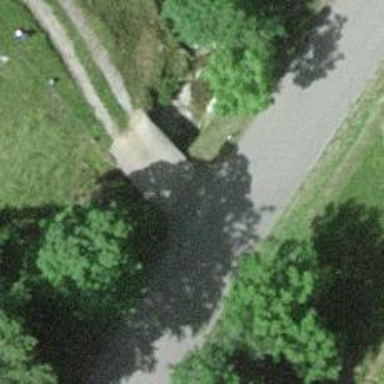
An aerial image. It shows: Track road with bridge.